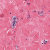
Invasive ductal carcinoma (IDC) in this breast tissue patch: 0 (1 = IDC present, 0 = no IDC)